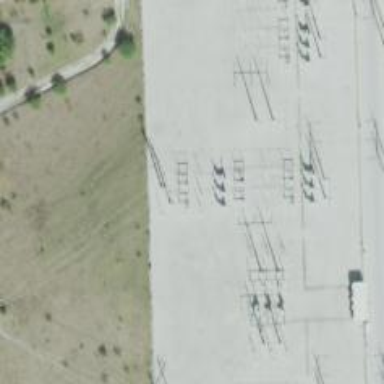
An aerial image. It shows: Switch used for power control.